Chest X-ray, PA view. Patient: 54 years old, sex M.
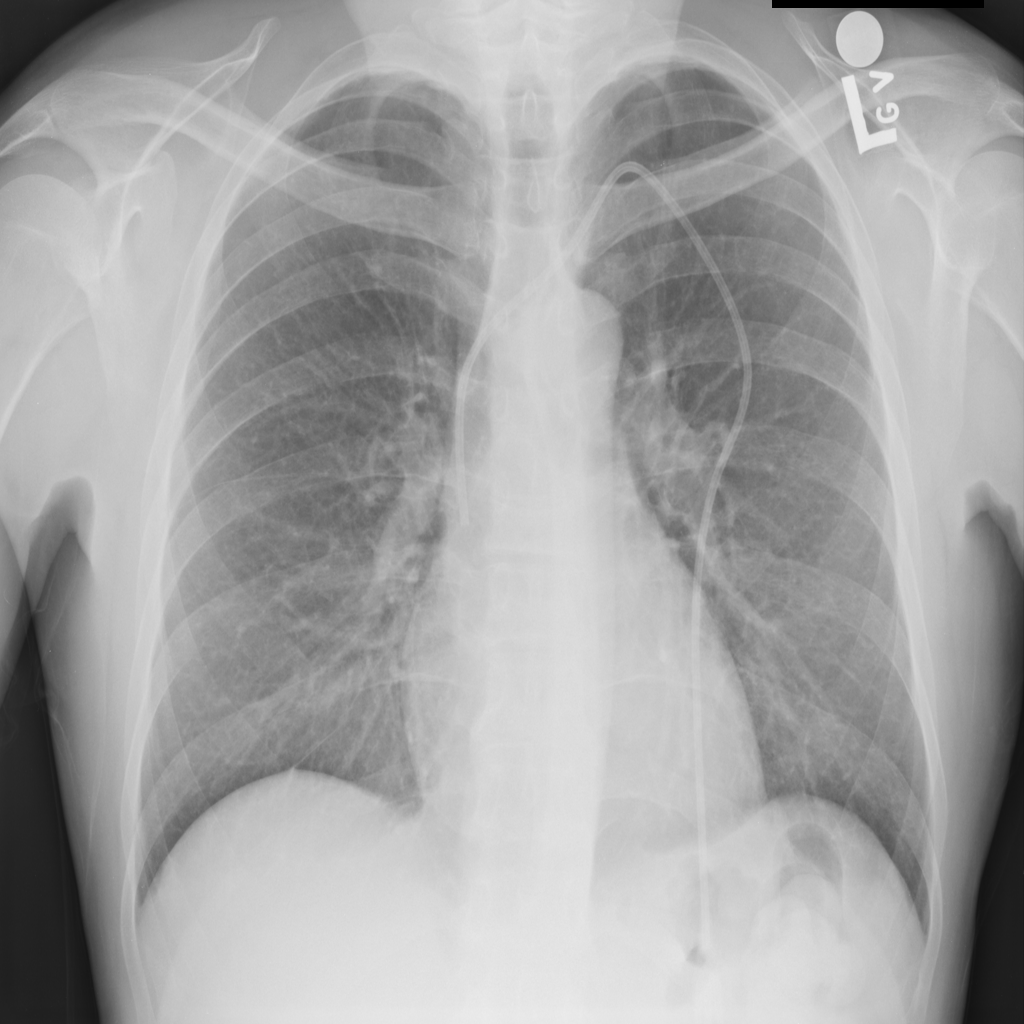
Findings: No Finding